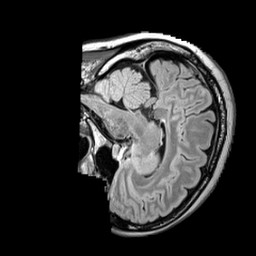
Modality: FLAIR
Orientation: sagittal
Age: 36
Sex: female
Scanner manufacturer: siemens
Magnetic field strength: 3 T
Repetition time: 5 s
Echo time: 0.387 s